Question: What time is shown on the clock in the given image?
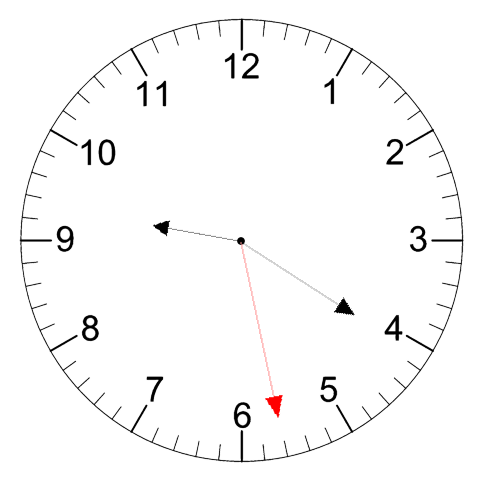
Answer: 09:20:28